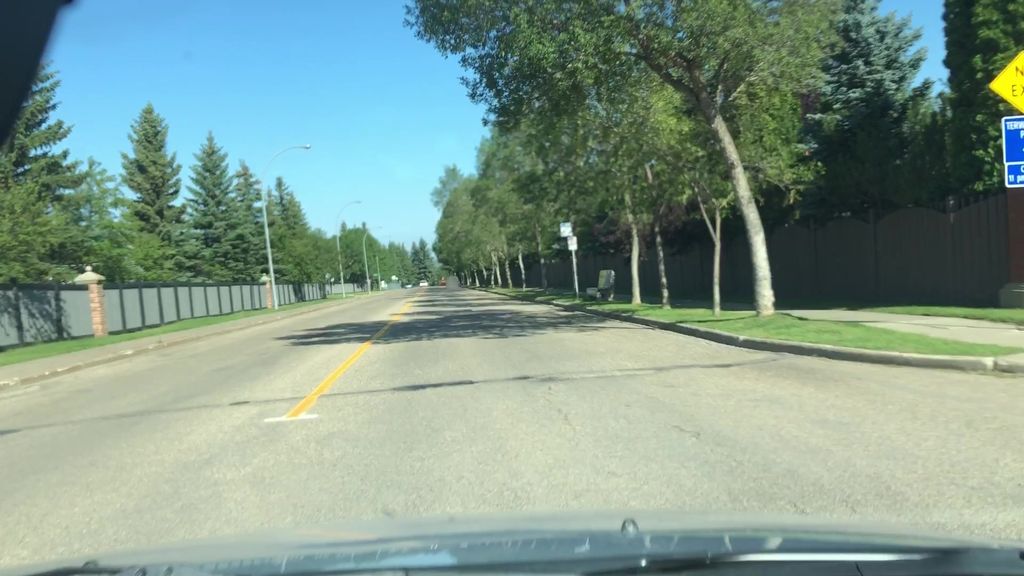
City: edmonton